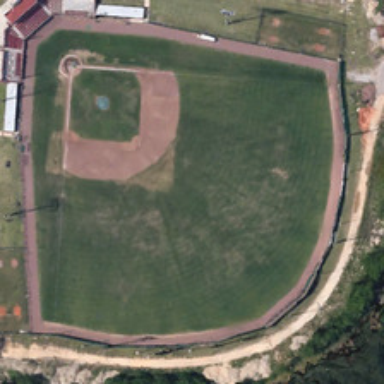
A baseball field is near some green trees .